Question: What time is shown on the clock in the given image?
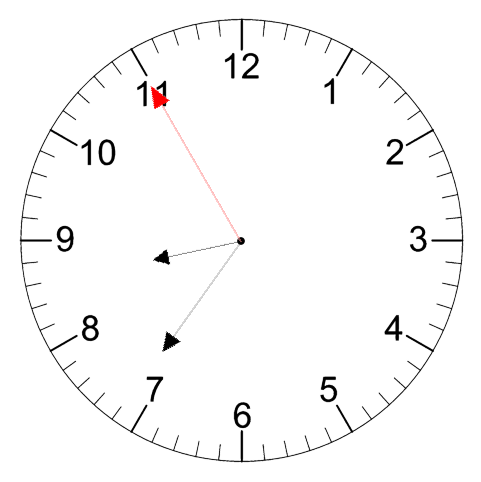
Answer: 08:35:55